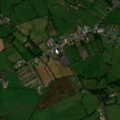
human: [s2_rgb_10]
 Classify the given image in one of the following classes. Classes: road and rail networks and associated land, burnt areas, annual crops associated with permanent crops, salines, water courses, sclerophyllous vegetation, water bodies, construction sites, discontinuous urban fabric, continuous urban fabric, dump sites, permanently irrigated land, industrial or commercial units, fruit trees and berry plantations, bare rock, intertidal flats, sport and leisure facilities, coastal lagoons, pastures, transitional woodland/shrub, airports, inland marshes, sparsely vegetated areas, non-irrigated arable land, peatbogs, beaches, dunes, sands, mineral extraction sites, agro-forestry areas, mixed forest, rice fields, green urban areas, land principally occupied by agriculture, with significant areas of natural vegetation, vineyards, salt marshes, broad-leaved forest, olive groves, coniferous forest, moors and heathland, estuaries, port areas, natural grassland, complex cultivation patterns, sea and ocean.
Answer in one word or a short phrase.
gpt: pastures